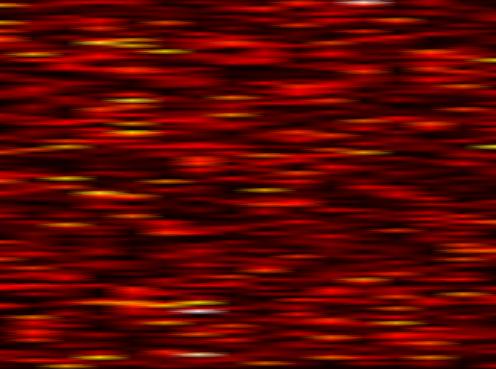
Label: UFMC